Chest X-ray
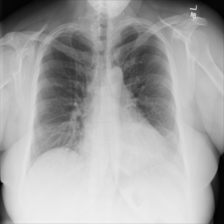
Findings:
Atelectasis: negative
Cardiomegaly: negative
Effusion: negative
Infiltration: negative
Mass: negative
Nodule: negative
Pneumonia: negative
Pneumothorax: negative
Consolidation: negative
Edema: negative
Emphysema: negative
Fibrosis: negative
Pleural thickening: negative
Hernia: negative